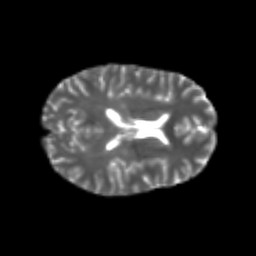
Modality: T2w
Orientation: axial
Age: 25
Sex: female
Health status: healthy
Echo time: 0.074 s